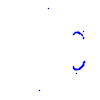
Particle: proton